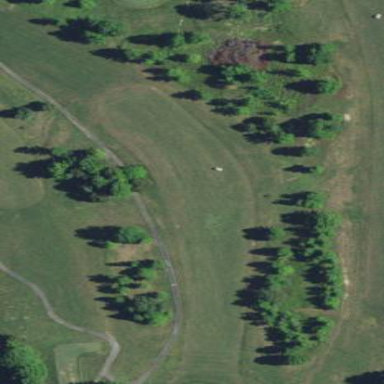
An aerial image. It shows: Scenic golf fairway.